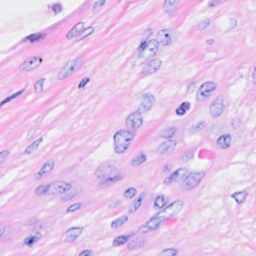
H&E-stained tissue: Breast